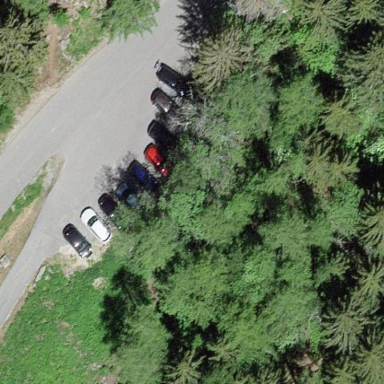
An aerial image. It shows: Parking area with surface.